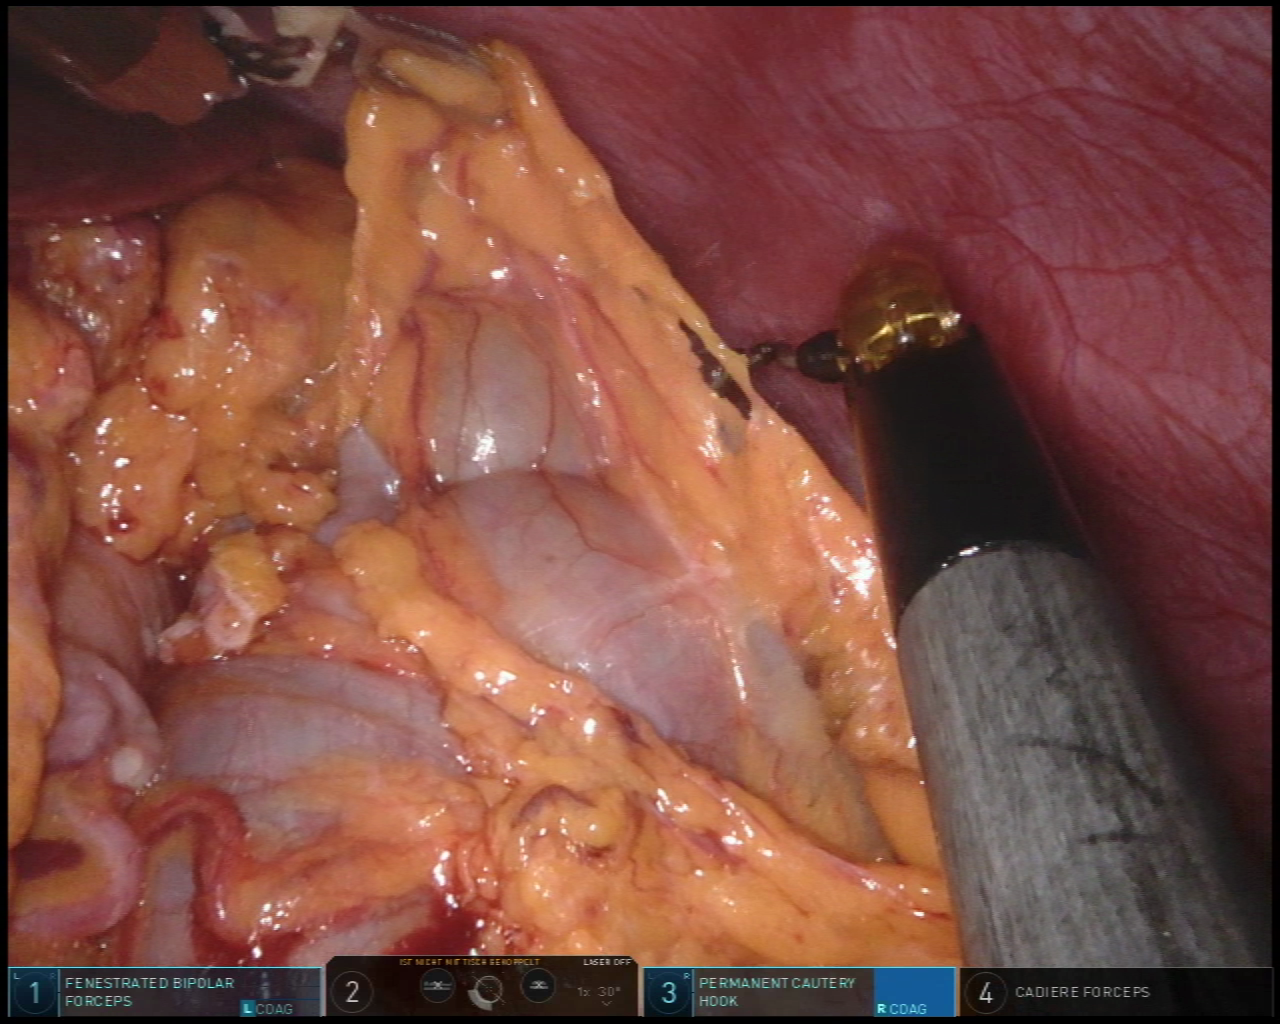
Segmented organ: abdominal_wall
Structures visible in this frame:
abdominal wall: yes
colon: yes
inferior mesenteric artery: no
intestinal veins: no
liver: yes
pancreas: no
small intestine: no
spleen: no
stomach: yes
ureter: no
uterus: no
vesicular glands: no